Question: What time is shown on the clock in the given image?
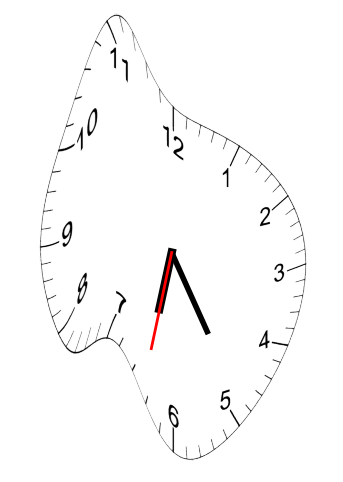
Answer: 06:24:32